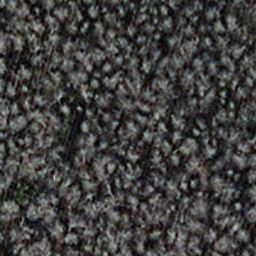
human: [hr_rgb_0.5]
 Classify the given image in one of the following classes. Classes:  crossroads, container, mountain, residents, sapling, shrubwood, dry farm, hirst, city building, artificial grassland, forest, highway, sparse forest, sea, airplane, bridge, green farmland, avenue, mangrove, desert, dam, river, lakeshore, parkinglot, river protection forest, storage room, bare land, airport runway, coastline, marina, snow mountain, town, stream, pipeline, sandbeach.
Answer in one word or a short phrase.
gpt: sapling